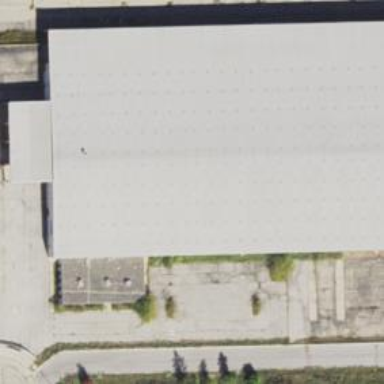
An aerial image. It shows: Warehouse.